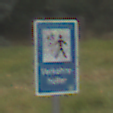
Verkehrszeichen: Verkehrshelfer
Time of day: MorningAfternoon
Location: Outdoor (Nature)
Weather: Overcast
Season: NotSpecified
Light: Natural